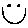
Label: smiley face